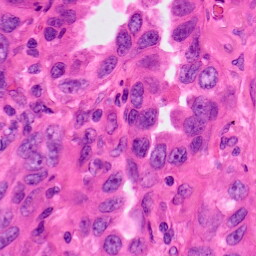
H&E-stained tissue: Lung